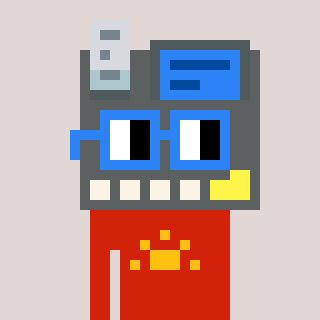
a pixel art character with square blue glasses, a cash register-shaped head and a red-colored body on a warm background